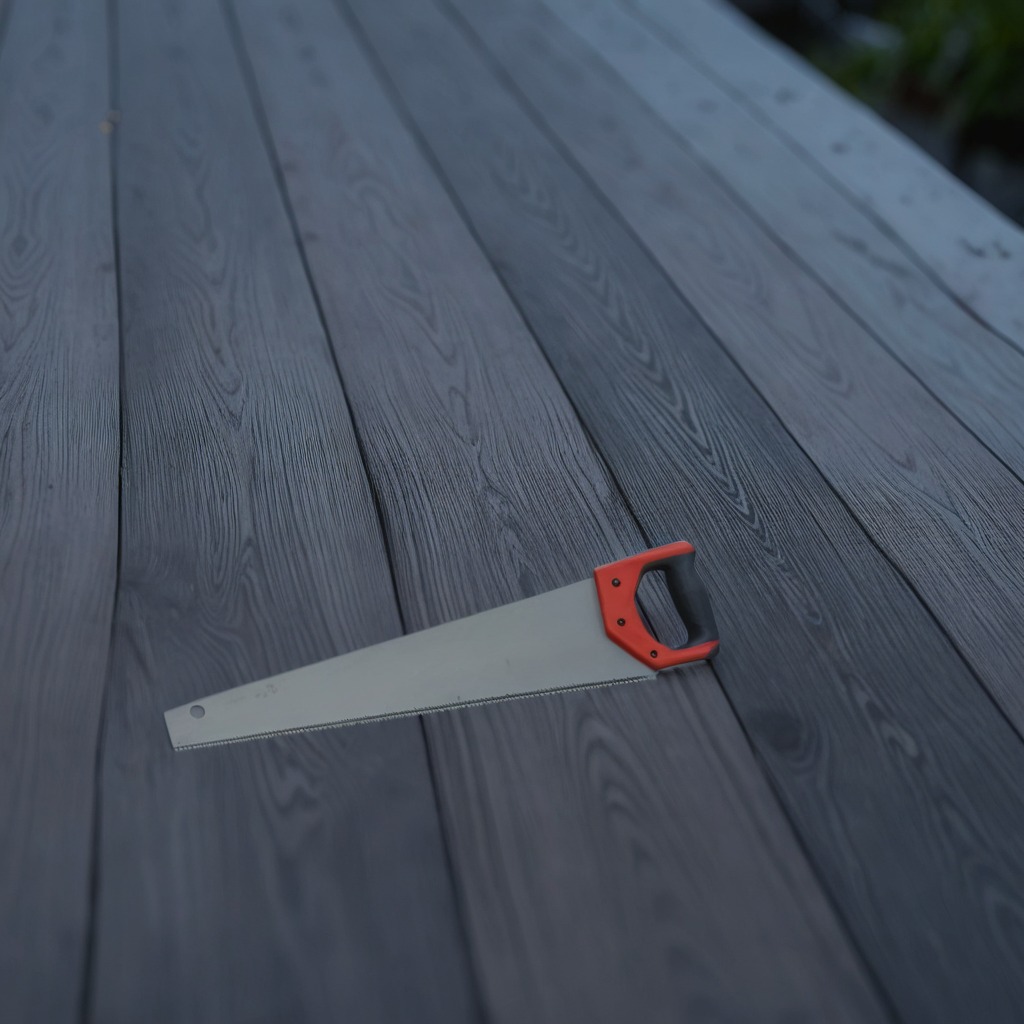
A handheld metal saw is lying on the old table with faint burn marks in a small garage at twilight.